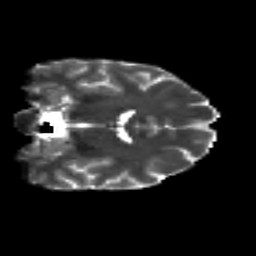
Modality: T2w
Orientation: coronal
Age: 32
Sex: female
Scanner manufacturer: siemens
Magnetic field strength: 3 T
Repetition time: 8.8 s
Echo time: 0.085 s